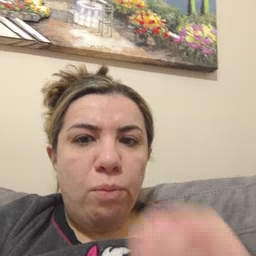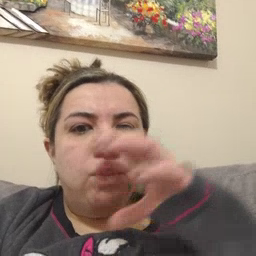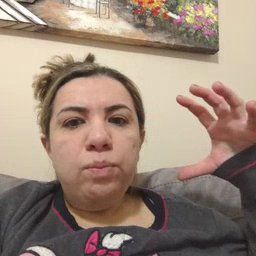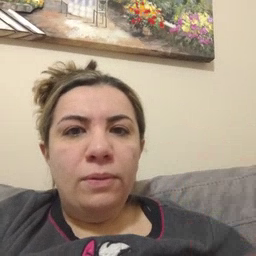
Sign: balloon